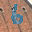
Label: 6